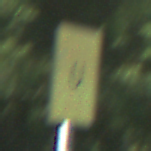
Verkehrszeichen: AnkuendigungOderFortsetzungUmleitungOhnePfeilsymbol
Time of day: MorningAfternoon
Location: Outdoor (Nature)
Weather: Clear
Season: NotSpecified
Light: Natural